Field crop: maize
Growth stage: 2
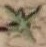
Species: atriplex